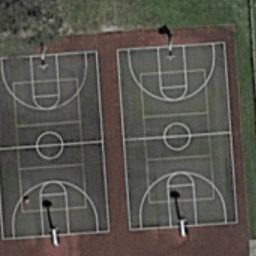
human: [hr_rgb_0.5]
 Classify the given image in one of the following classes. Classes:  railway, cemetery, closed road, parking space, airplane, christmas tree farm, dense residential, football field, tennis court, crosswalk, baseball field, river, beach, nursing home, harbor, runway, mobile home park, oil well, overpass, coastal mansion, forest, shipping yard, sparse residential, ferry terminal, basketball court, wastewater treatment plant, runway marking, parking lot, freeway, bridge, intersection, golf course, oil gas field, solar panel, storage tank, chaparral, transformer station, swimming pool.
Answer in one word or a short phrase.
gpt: basketball court